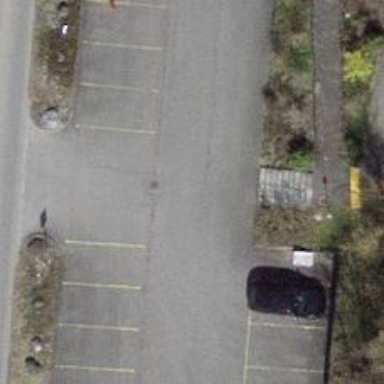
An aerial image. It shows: Parking aisle designated as service road.